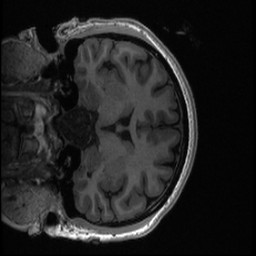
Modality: T1w
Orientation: coronal
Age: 26
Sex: female